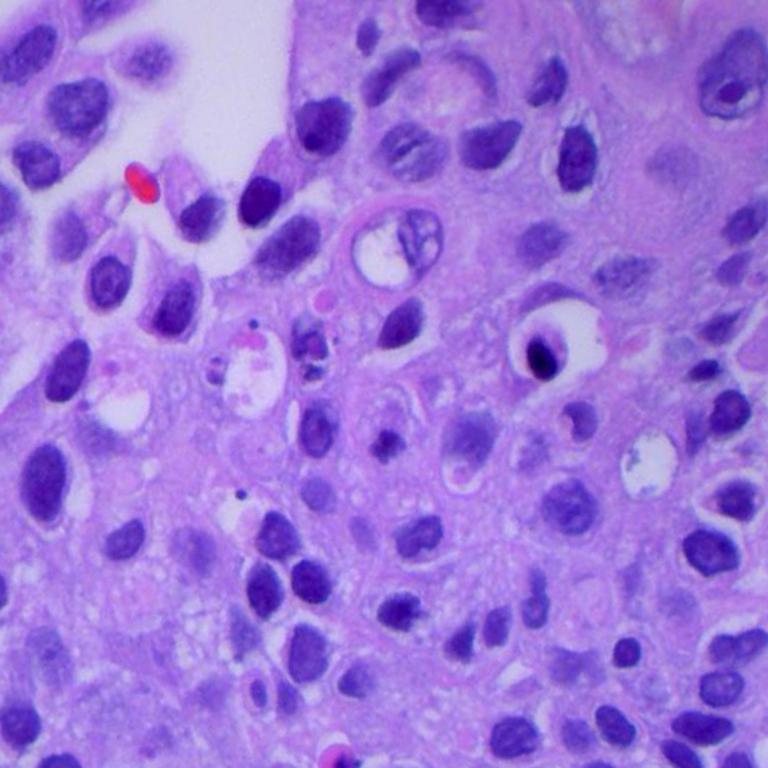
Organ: lung
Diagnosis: squamous carcinomas